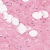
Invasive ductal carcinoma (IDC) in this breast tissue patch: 0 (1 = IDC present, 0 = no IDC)